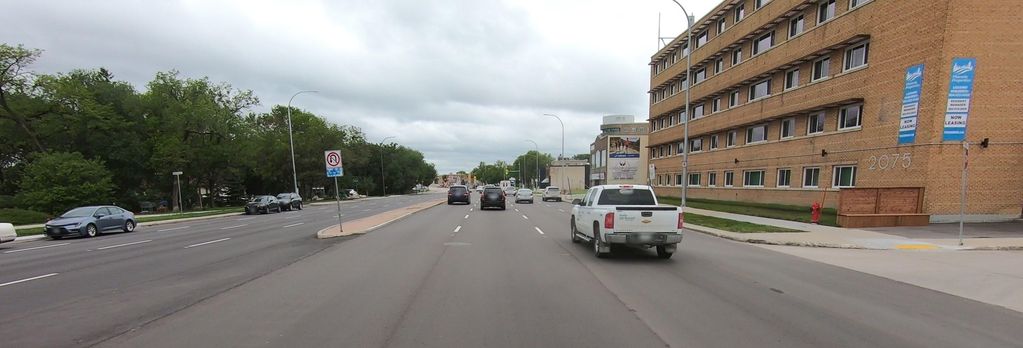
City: winnipeg